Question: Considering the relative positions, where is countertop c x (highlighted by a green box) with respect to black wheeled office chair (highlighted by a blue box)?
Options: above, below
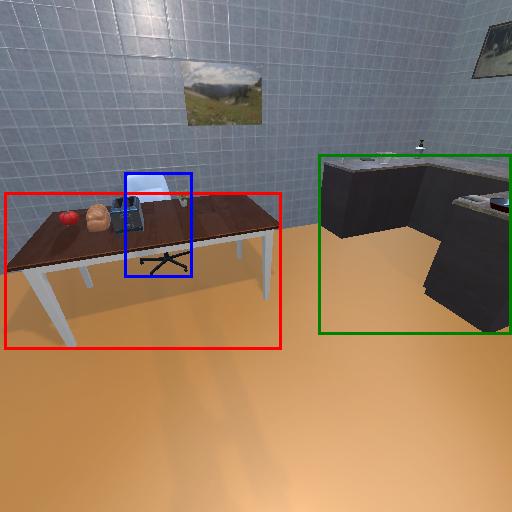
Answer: above